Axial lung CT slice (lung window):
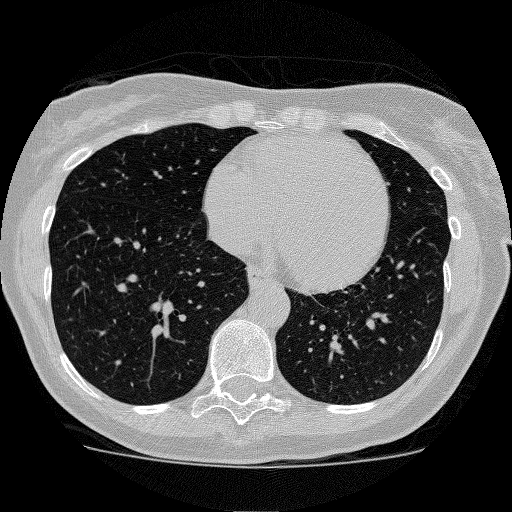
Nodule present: no